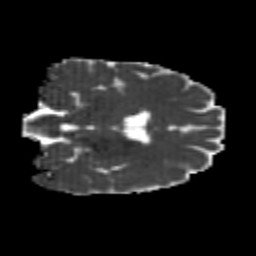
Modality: MD
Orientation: coronal
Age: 25
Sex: female
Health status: healthy
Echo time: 0.074 s